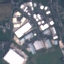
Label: Industrial